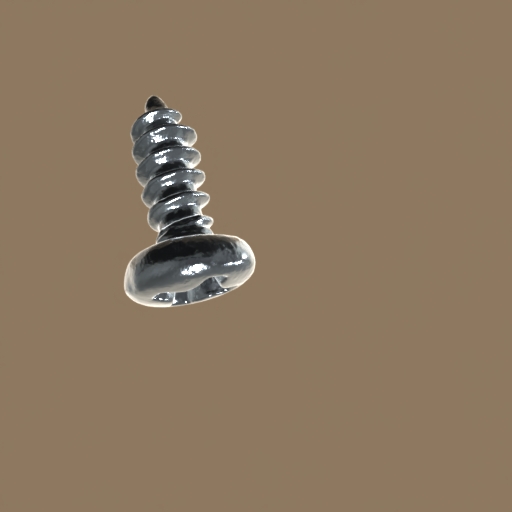
Label: screw